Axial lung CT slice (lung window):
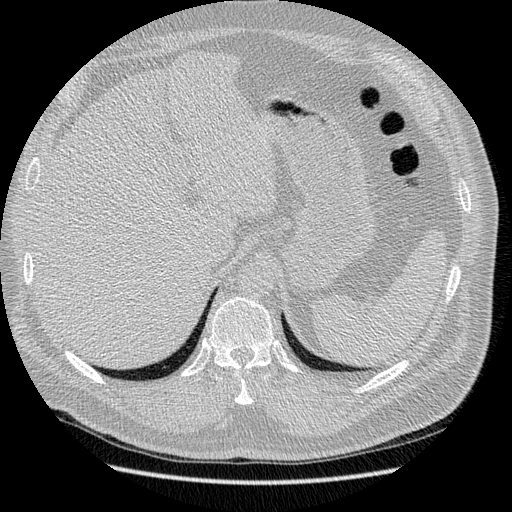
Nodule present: no